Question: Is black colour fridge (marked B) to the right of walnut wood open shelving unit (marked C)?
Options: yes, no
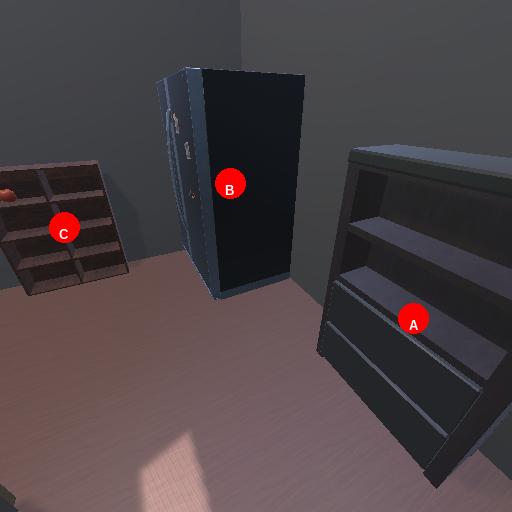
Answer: yes